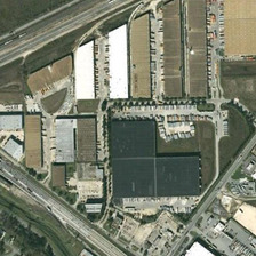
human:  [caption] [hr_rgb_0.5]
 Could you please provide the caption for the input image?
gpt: A neat Industrial Park building was built on the ground.

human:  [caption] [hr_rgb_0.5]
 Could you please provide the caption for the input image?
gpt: A neat Industrial Park is built on the ground.

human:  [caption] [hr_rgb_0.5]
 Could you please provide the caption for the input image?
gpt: A piece of clean industrial park building is built on the ground.

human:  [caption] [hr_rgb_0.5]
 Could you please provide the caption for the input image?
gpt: cars running on the road .

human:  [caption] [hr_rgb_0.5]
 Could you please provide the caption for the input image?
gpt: Neat industrial parks are built on the ground.